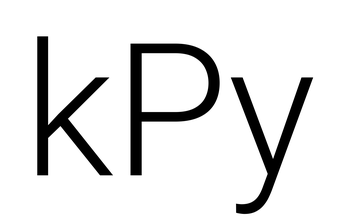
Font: Roboto_Light